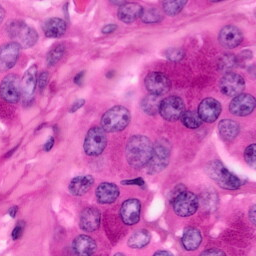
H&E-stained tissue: Pancreatic